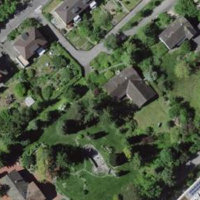
EUNIS habitat code: 55
Species observed at this site:
Vinca major